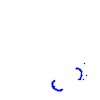
Particle: kaon